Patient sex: F
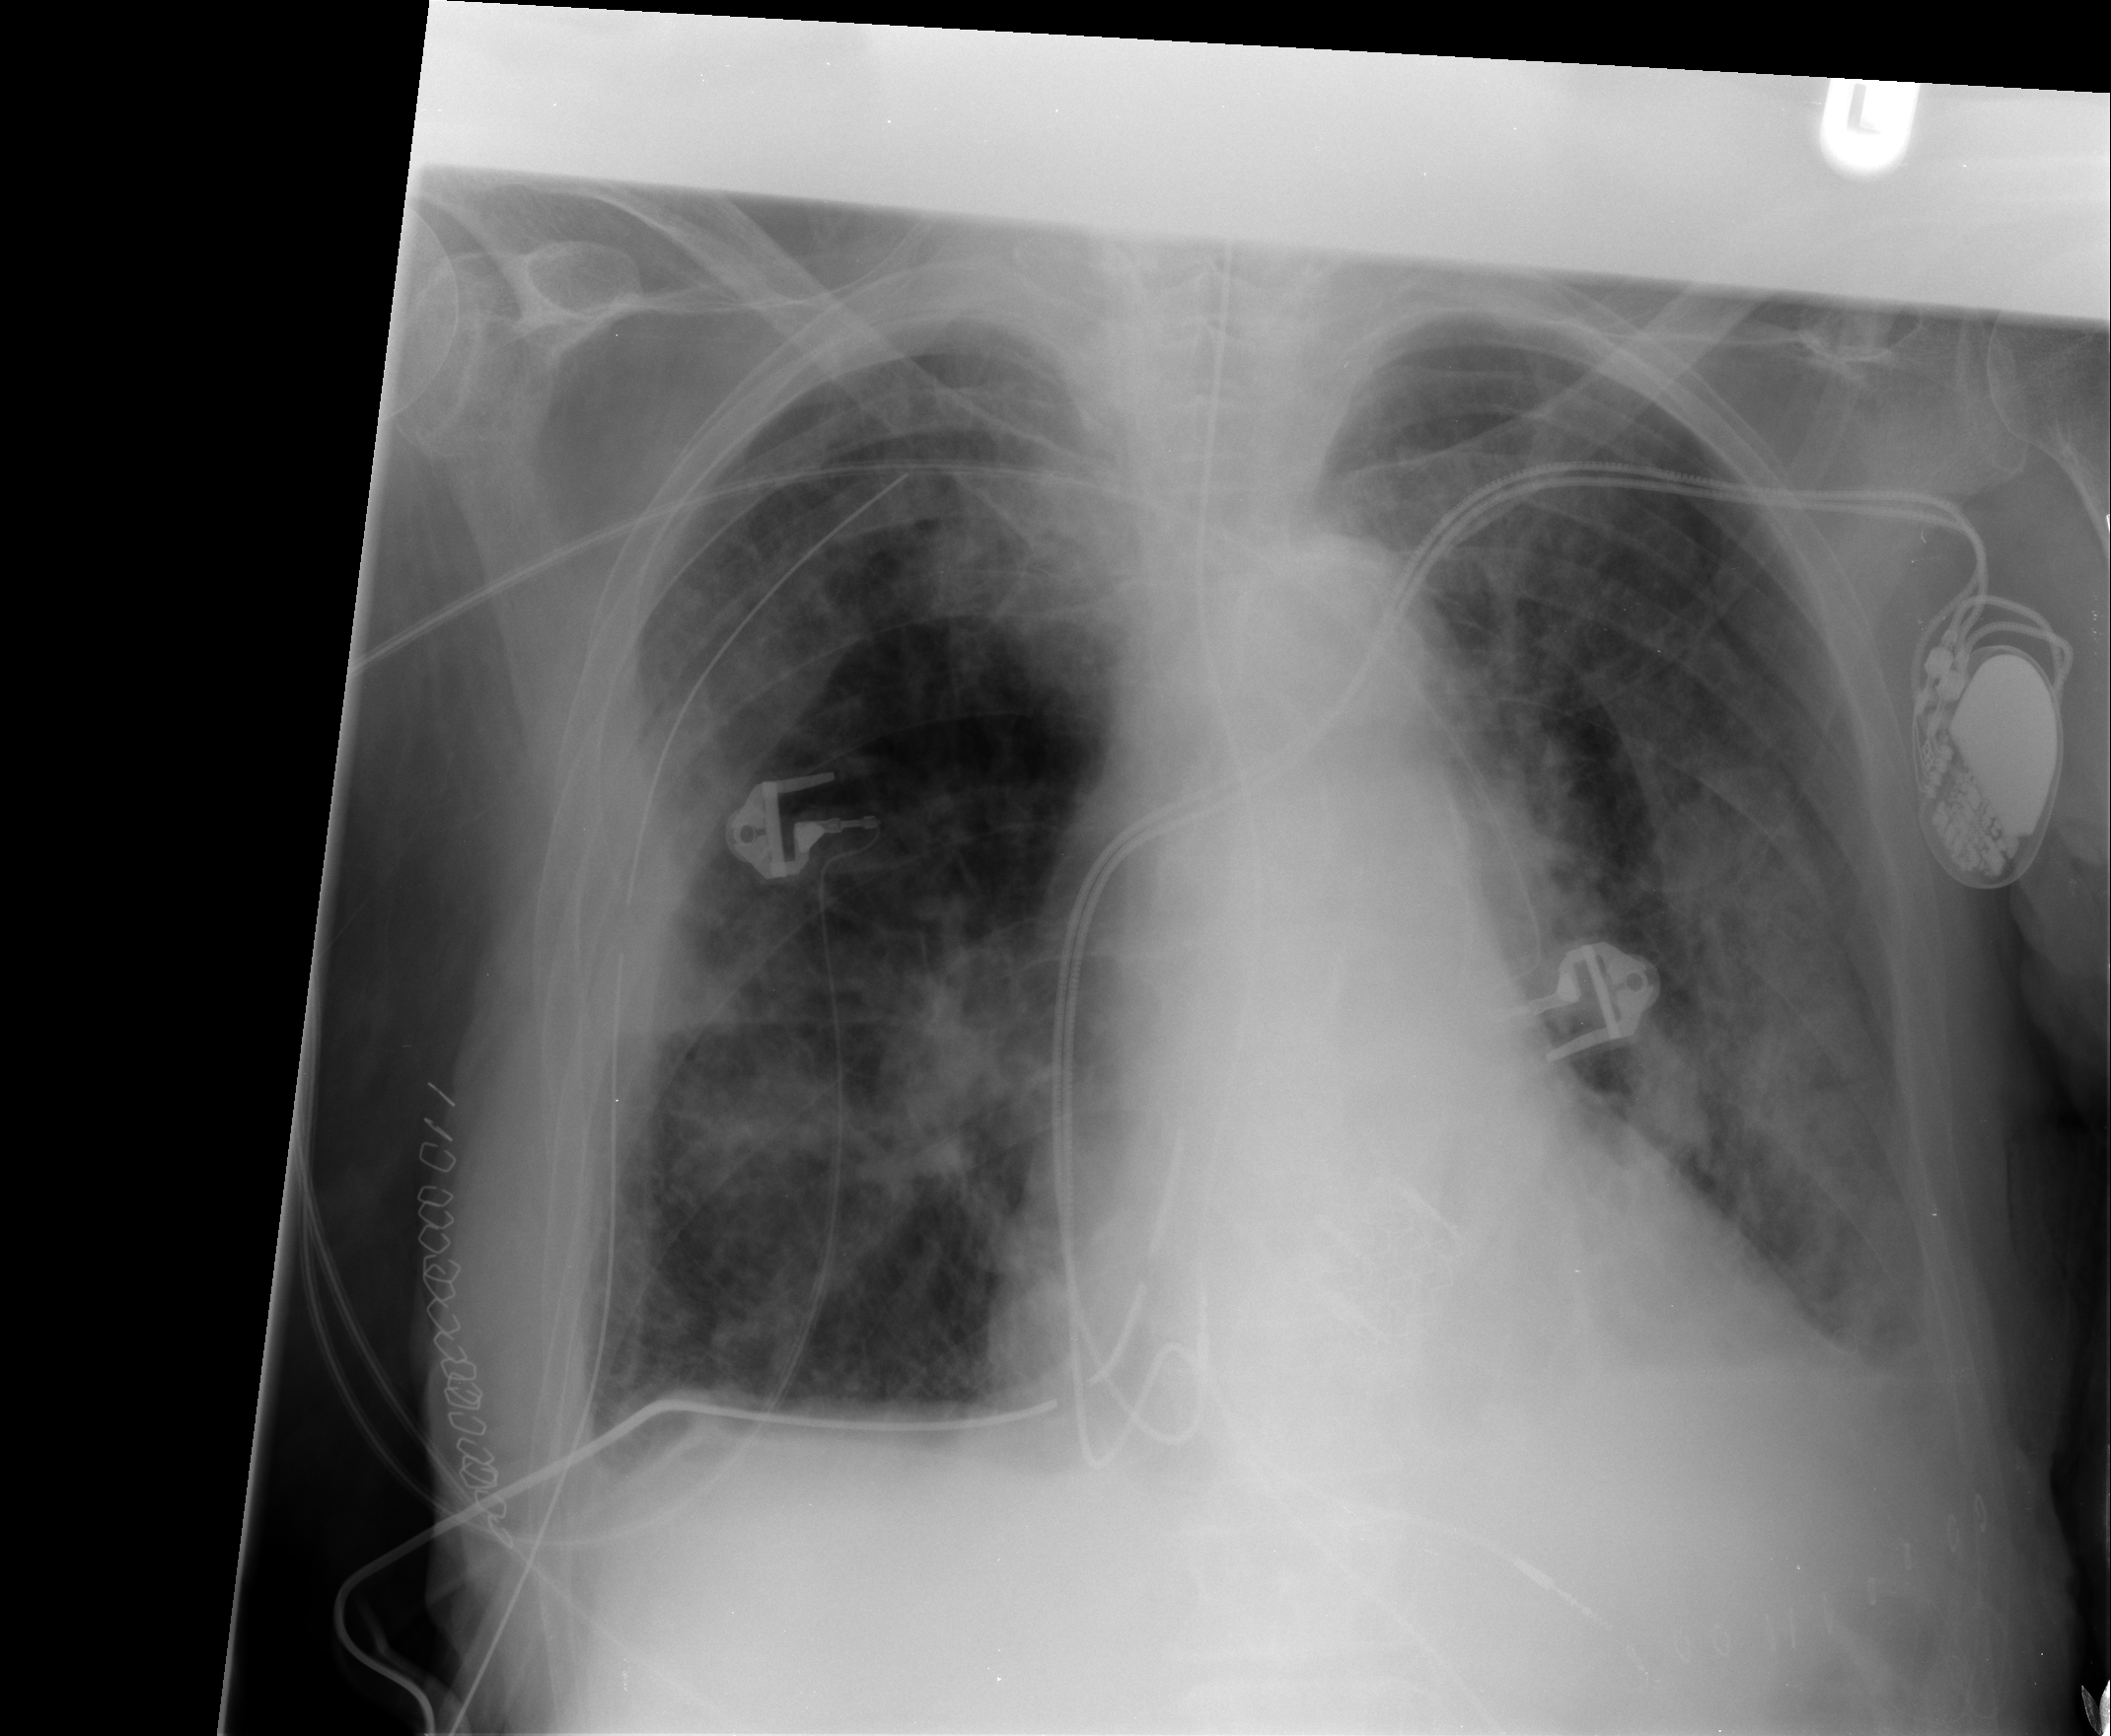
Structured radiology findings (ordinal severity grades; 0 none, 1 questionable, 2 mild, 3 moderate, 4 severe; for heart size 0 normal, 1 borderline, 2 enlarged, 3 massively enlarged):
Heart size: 1
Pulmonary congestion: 1
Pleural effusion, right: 1
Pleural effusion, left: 2
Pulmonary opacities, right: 1
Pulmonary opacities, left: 2
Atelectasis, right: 2
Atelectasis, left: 2